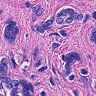
Metastatic tissue present: yes